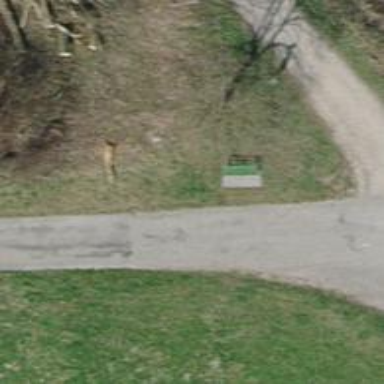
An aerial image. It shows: Bench.